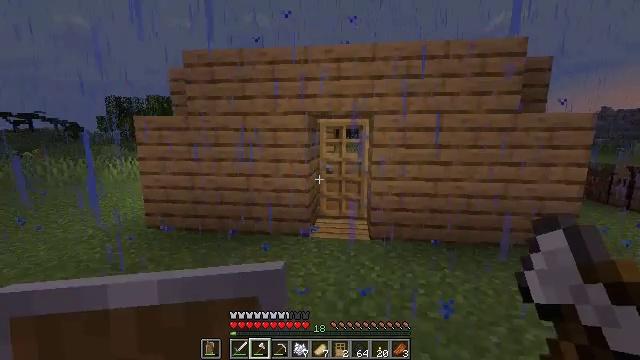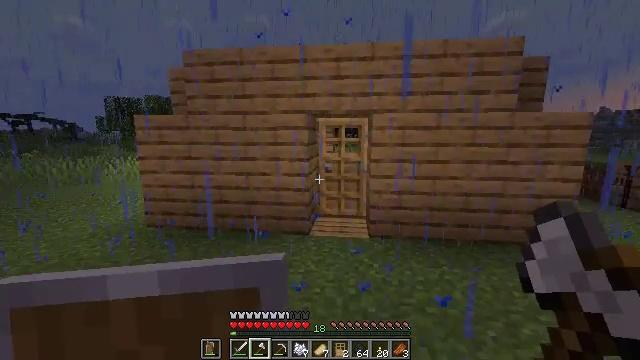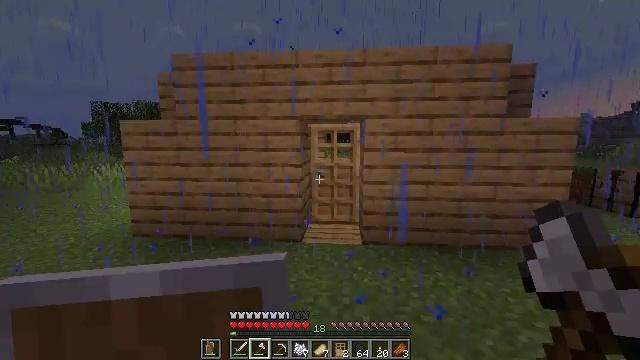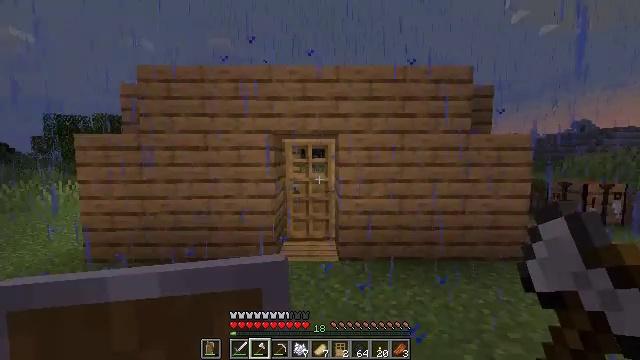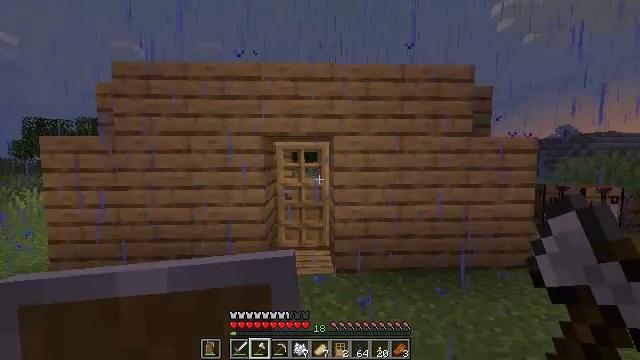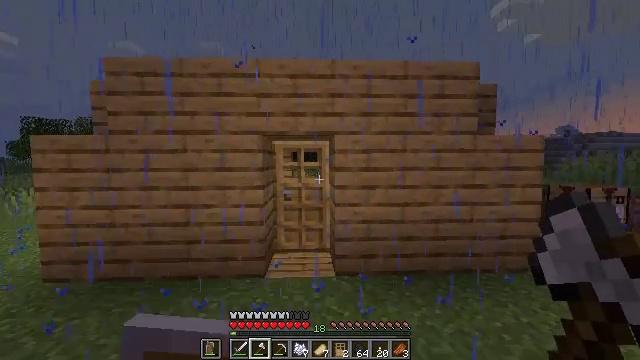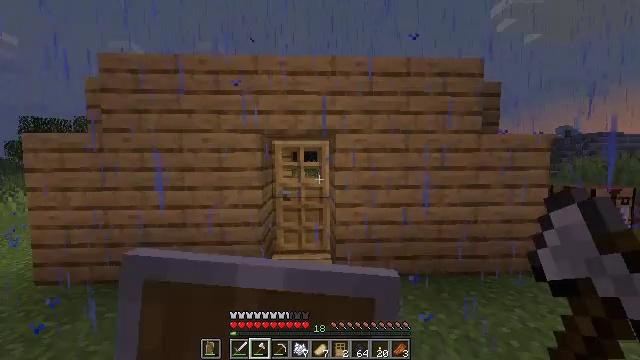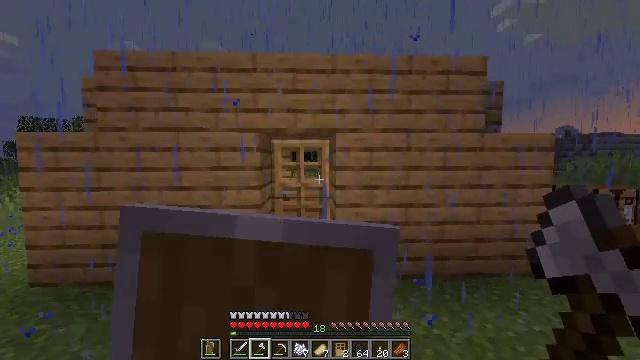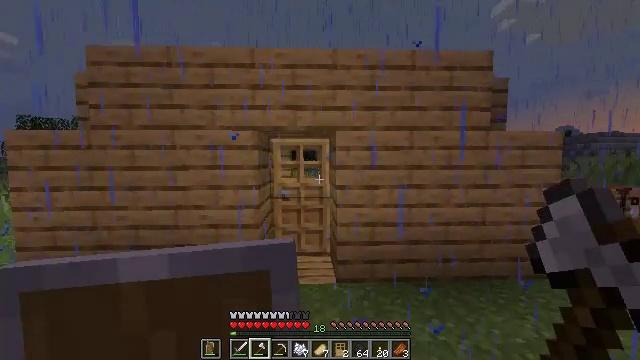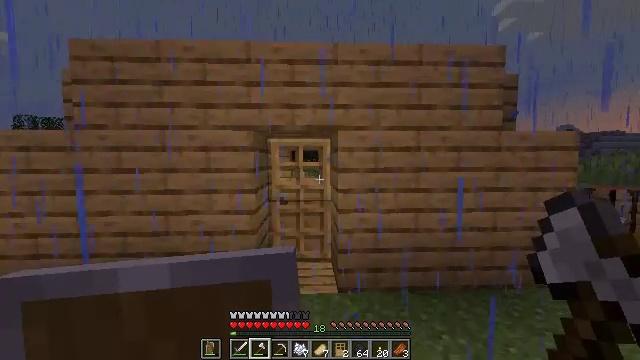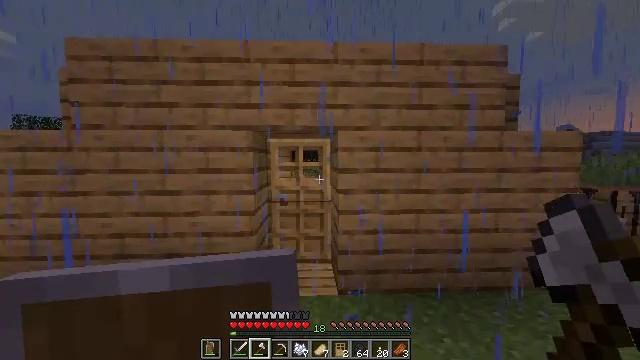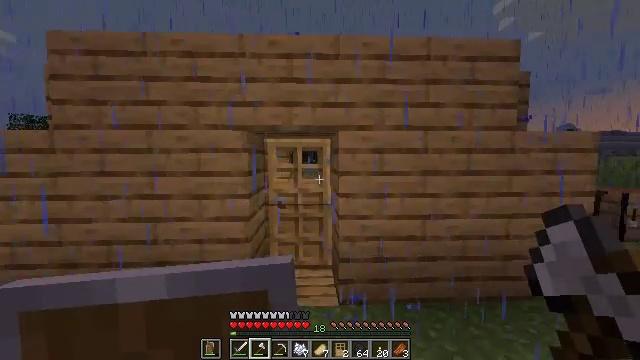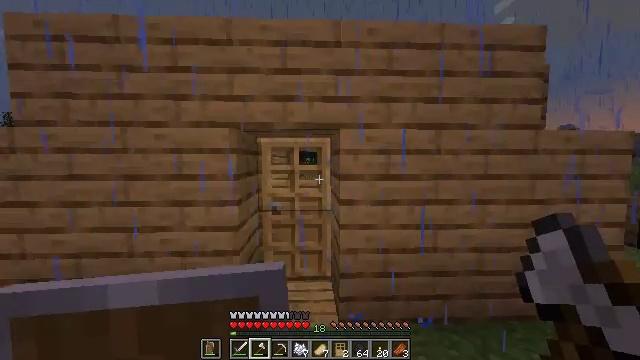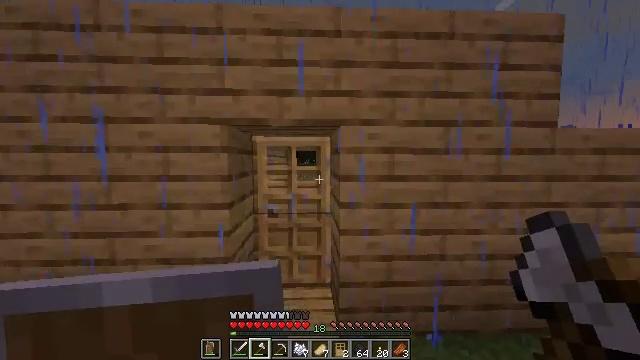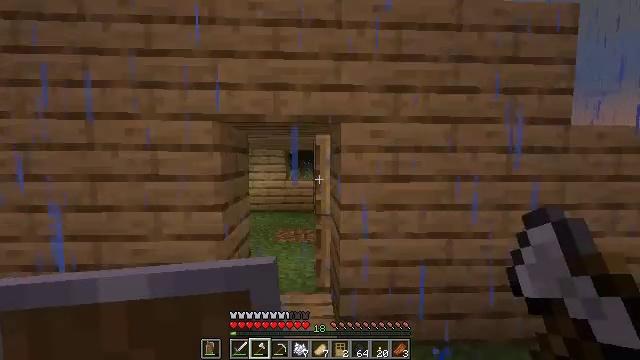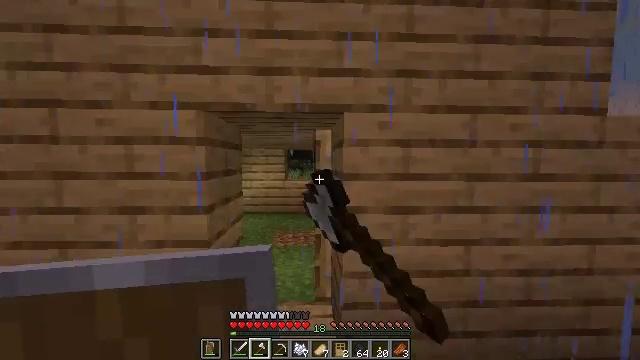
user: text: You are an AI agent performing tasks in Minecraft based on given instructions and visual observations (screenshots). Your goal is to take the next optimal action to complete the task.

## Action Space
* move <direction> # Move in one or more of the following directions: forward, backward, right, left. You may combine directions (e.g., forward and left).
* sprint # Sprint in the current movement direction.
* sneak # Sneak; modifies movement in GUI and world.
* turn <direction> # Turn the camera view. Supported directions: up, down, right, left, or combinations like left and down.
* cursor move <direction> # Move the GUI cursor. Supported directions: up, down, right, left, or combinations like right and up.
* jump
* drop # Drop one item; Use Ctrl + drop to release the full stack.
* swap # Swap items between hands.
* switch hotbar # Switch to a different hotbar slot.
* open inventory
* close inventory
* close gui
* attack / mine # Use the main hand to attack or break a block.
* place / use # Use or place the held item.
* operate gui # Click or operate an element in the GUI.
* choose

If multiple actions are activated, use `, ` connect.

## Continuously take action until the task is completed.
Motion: motion action
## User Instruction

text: Remove the oak door from its frame.
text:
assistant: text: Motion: move forward
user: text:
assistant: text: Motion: move forward, turn right and up
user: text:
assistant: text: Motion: move forward, turn right and up
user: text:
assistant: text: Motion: move forward, turn right
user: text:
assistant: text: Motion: move forward, use / place
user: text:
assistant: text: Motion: move forward, use / place
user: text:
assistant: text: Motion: move forward, use / place
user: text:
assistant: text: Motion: move forward
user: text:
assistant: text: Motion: move forward
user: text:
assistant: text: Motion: move forward
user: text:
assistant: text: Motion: move forward
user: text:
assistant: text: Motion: move forward
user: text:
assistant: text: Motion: move forward
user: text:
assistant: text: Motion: move forward, use / place
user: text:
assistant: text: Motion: move forward, use / place
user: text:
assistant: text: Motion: move forward, use / place
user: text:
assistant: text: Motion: move forward
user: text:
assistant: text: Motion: move forward, turn left and down
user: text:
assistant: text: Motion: move forward and move left, turn left and down
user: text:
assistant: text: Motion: move forward and move left
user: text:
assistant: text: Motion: move forward and move left, turn down
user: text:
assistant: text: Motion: move forward, turn right and down
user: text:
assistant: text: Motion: move forward, turn right and down
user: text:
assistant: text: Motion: move forward, turn right and down
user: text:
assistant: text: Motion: move forward
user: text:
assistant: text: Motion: move forward, turn right and down
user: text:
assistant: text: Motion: move forward, turn right and down
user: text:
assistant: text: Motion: move forward, turn right and down
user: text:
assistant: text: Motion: move forward, turn right and down
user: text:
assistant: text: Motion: move forward and move left, turn right